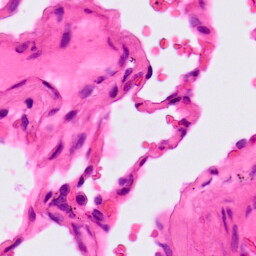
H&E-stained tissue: Lung